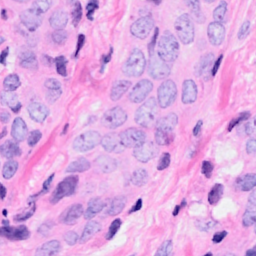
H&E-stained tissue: Breast